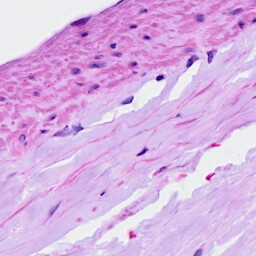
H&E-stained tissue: Ovarian